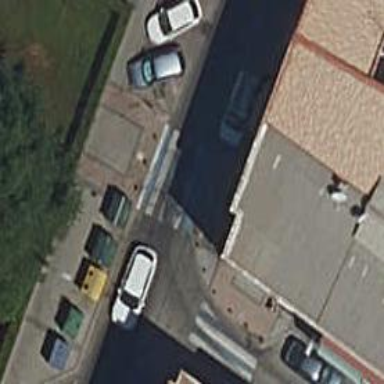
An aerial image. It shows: Zebra crossing on the road.